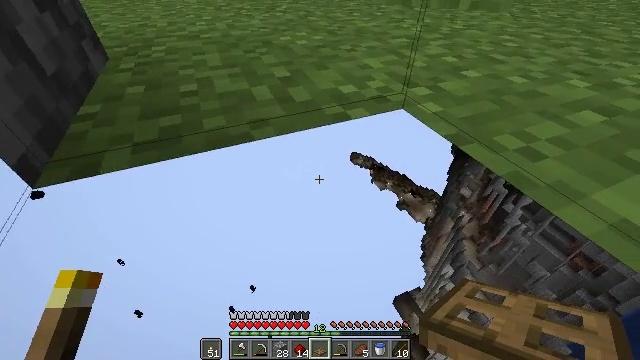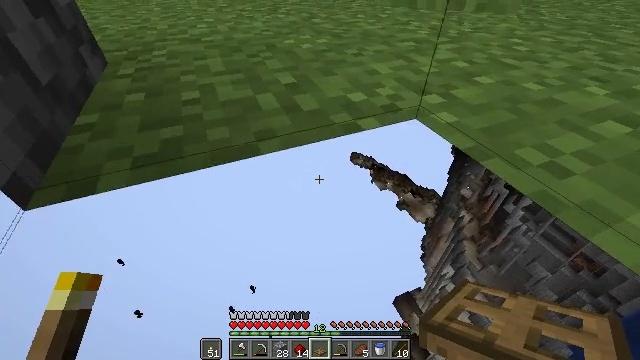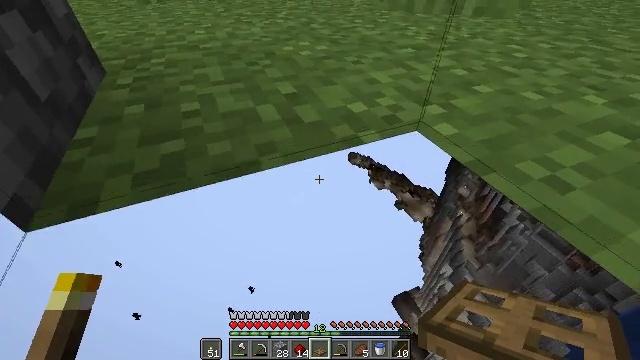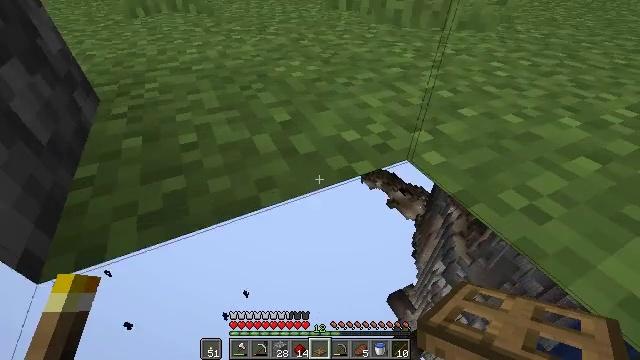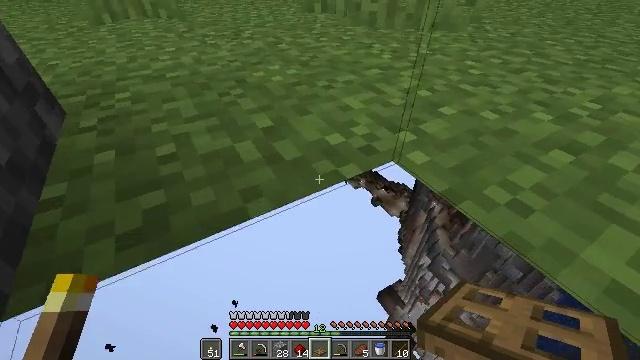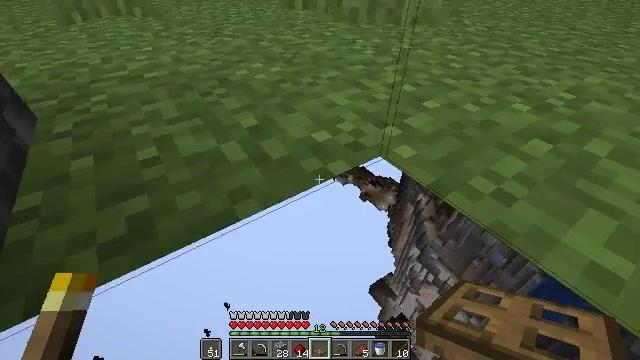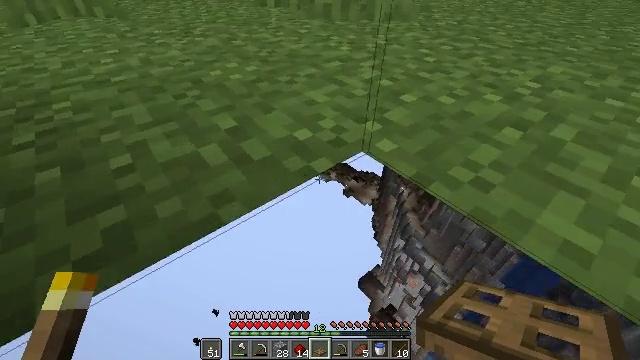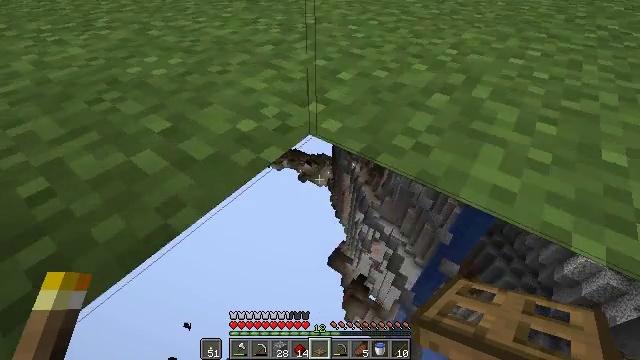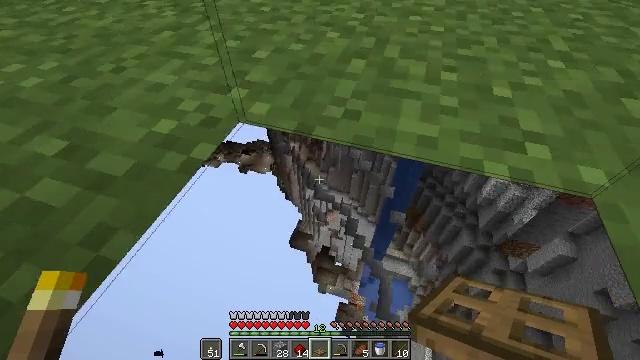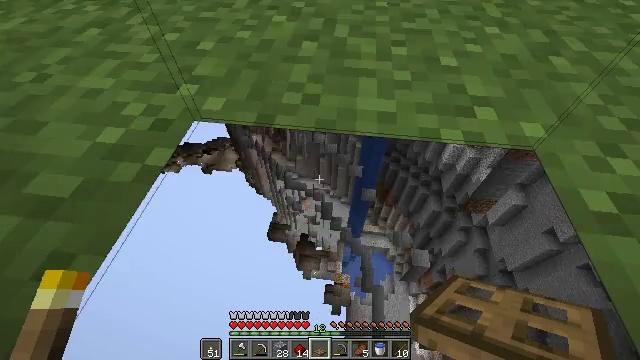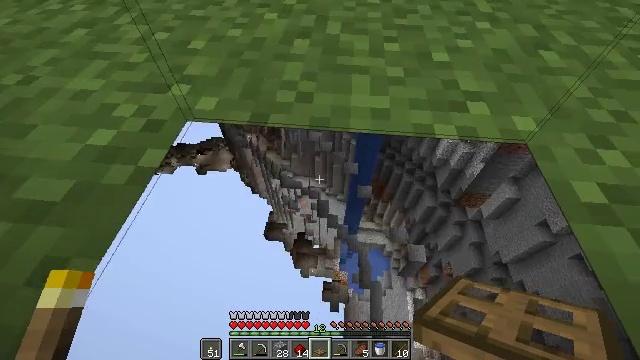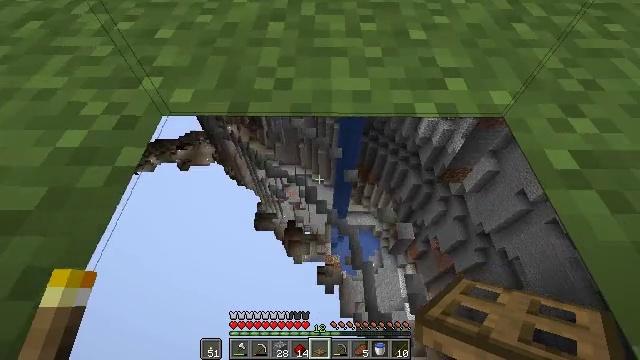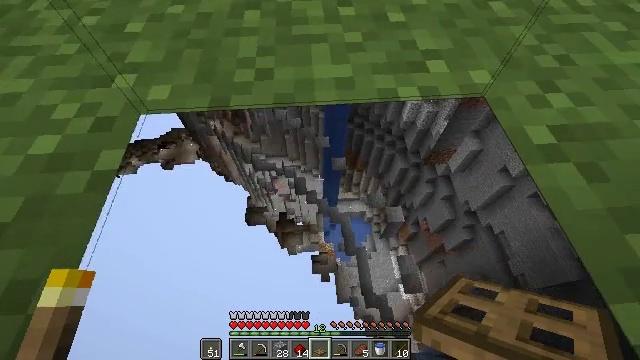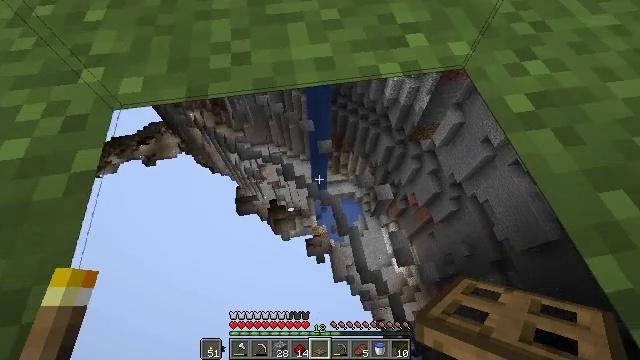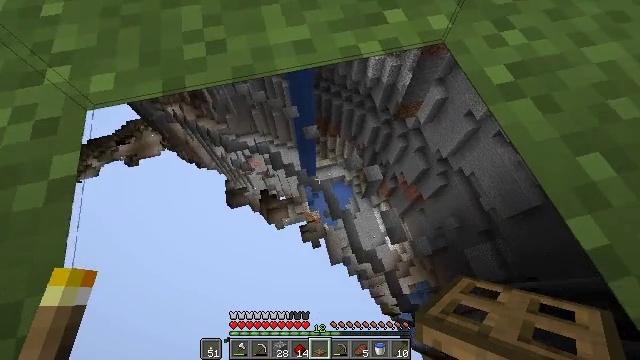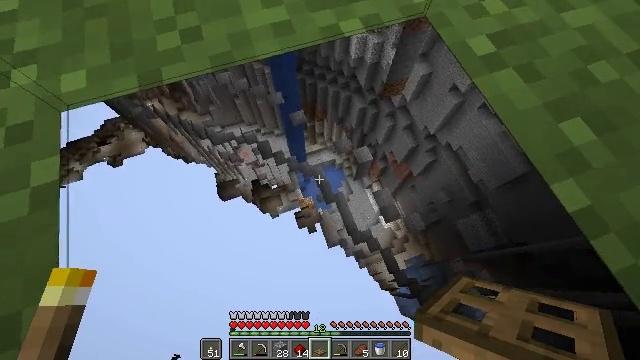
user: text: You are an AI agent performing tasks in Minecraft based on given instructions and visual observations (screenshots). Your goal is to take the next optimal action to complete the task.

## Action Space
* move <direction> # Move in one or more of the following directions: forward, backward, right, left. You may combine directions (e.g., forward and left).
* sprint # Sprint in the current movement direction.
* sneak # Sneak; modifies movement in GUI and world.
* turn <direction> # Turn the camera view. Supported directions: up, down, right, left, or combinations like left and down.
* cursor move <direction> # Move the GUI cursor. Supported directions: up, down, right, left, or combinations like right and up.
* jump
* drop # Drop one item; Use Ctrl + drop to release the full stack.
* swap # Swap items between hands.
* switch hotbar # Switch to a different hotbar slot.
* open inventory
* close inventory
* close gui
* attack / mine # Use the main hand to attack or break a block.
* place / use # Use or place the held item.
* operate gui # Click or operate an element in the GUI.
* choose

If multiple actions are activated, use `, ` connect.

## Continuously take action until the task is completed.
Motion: motion action
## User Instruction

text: Remove the existing composter.
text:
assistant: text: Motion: move forward and move left
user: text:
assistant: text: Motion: move forward and move left
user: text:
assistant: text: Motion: turn right
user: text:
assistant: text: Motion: turn right
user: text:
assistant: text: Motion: turn right
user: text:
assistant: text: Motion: turn right
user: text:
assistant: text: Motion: turn right and down
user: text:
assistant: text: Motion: turn right and down
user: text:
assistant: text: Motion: turn right and down
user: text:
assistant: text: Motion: turn right
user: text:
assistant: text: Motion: turn right and down
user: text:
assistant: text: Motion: turn right and down
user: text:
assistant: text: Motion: turn right and down
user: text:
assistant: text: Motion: turn right and down
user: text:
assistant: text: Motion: turn right and down
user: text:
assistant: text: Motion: turn right and down
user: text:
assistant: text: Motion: no_op
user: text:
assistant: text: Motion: turn right
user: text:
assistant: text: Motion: move forward
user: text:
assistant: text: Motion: move forward
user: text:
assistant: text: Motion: move forward, turn right and down
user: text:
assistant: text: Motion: turn right and down
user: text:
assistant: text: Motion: turn right and down
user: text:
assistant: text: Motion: turn right
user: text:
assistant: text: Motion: no_op
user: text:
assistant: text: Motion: turn right
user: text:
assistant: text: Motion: turn right
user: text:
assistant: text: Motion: turn right
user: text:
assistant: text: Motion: turn right
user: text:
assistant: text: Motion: turn right and up